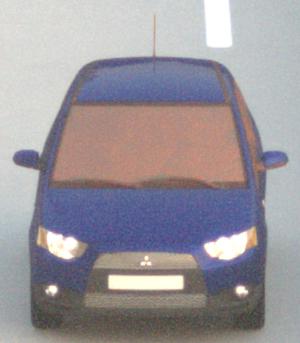
Make: Mitsubishi
Model: Colt 1.1
Detailed model: Colt (VI)
Model produced from: 2008/11
Model produced until: 2010/10
Doors: 3
Color: blue
Road condition: dry road
Daytime: sunrise or sunset
Contrast: medium contrast